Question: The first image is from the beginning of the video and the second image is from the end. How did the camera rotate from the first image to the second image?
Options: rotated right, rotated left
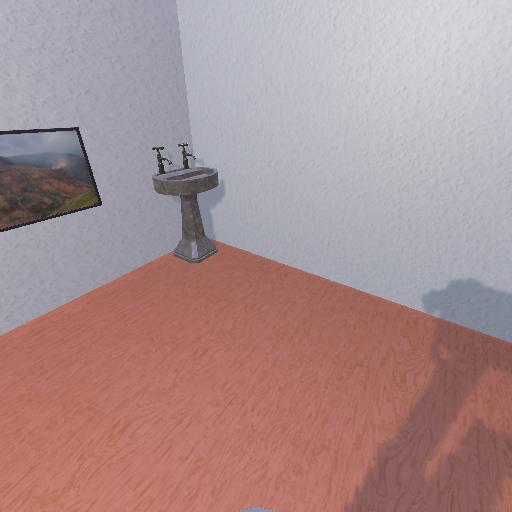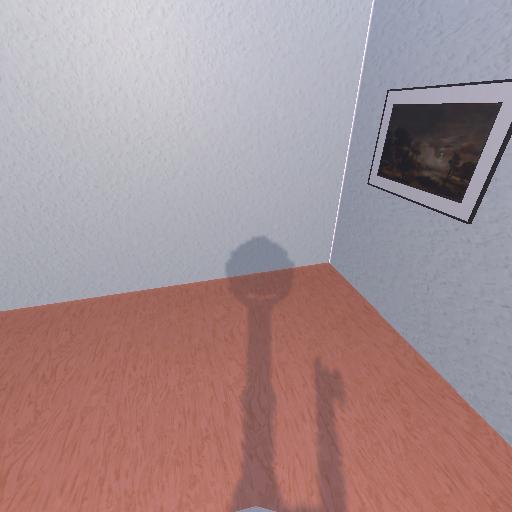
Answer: rotated right